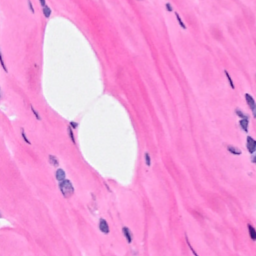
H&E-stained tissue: Breast